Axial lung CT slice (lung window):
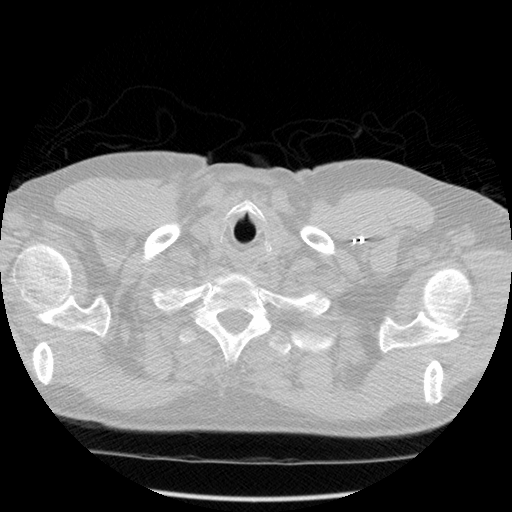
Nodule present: no